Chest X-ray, PA view. Patient: 55 years old, sex M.
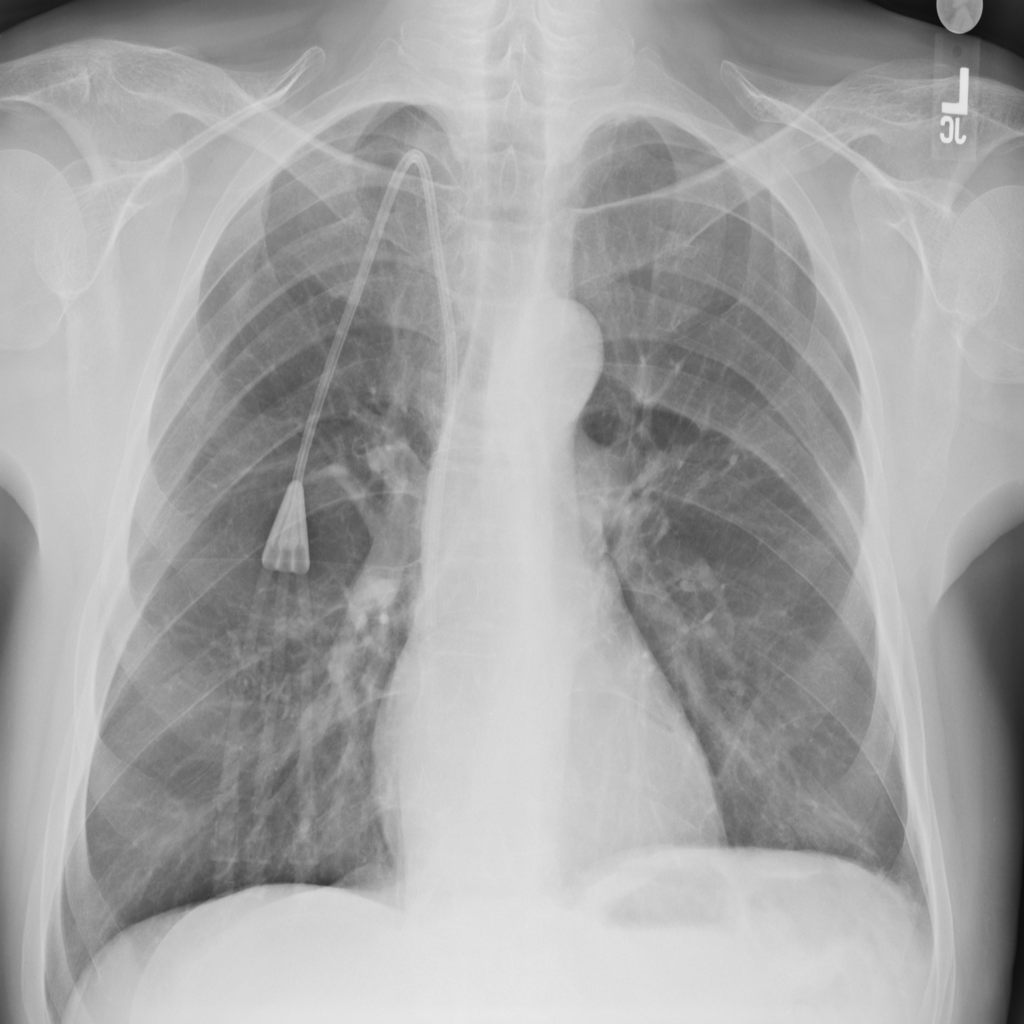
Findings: No Finding